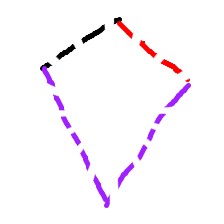
Shape: kite